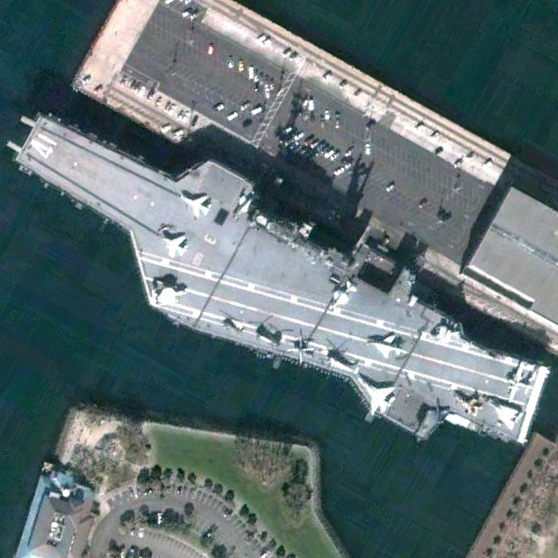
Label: aircraft_carrier